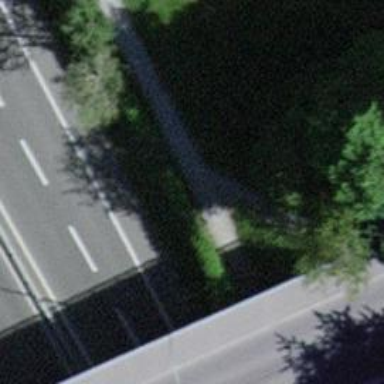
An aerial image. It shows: Road with steps.